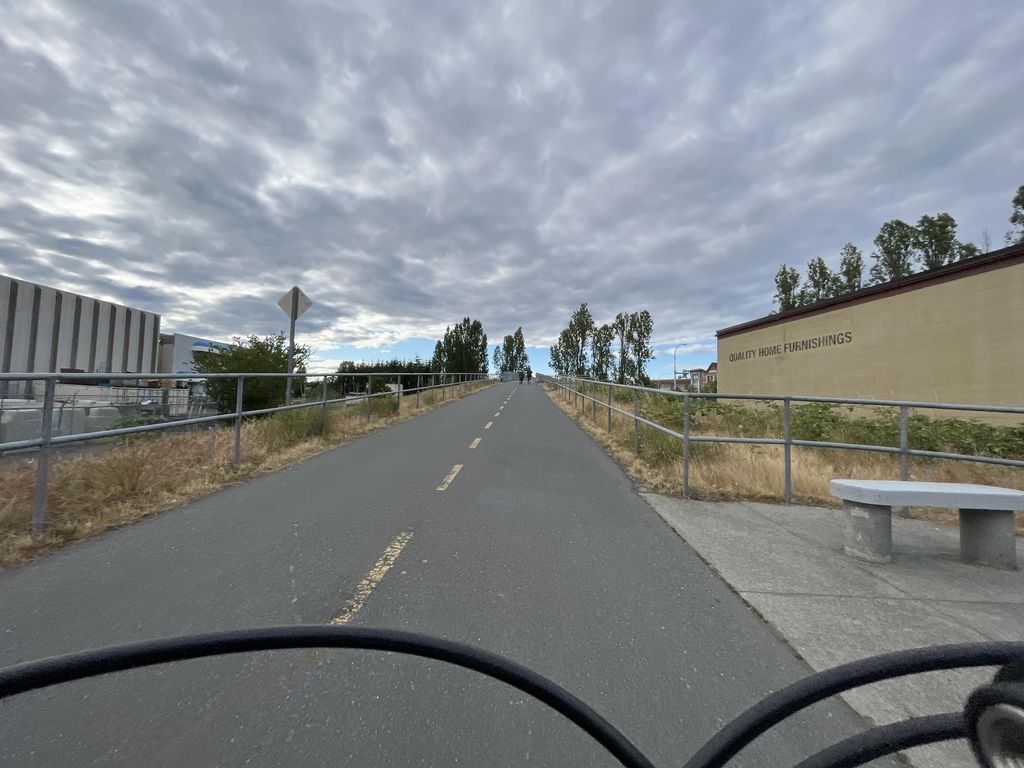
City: victoria